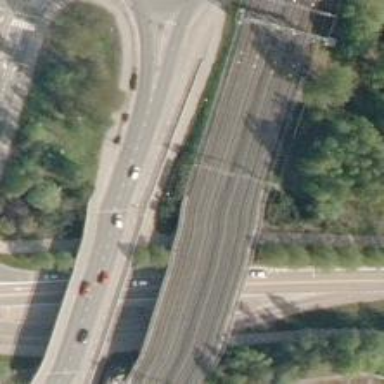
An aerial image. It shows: Bridge carrying continuous electrified railway tracks with contact line.